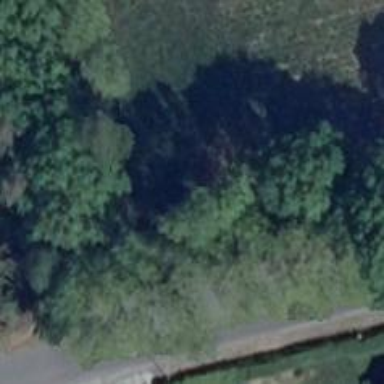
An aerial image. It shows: Row of deciduous broadleaved trees.